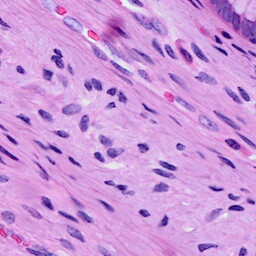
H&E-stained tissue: Cervix